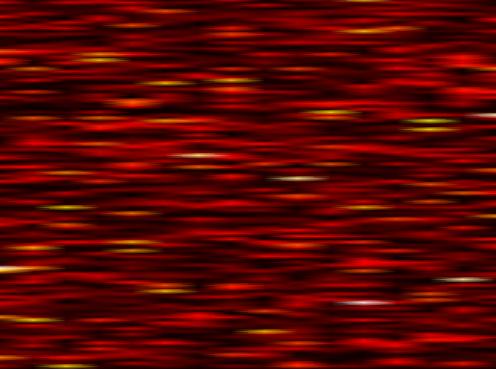
Label: FOFDM